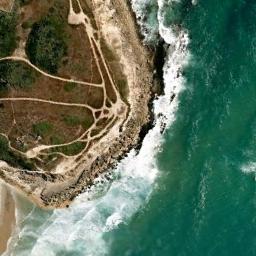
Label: beach